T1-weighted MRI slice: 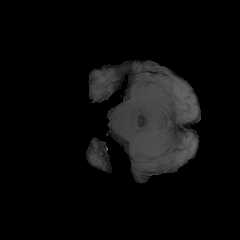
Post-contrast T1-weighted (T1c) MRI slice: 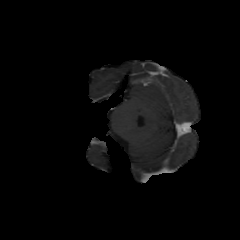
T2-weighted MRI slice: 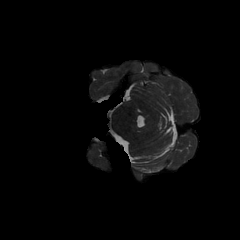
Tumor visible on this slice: no